Question: Sample input as below:
> '[{"program":"C:/temp/abc.exe","actions":"9","file_name":"abc1","new_file_name":"newabc1","version":"2.0.0.0","product_name":"abc","description":"abc","eventdate":"20160601120000"},{"program":"C:/temp/abc.exe","actions":"9","file_name":"abc2","new_file_name":"newabc2","version":"2.0.0.0","product_name":"abc","description":"abc","eventdate":"20160601120000"}]'
I need to parse this json array into string for use in the following http request as parameters. I new to jmeter and tried to follow the example in <URL> but i can't seem to get the value of at last.
[UPDATE]
[
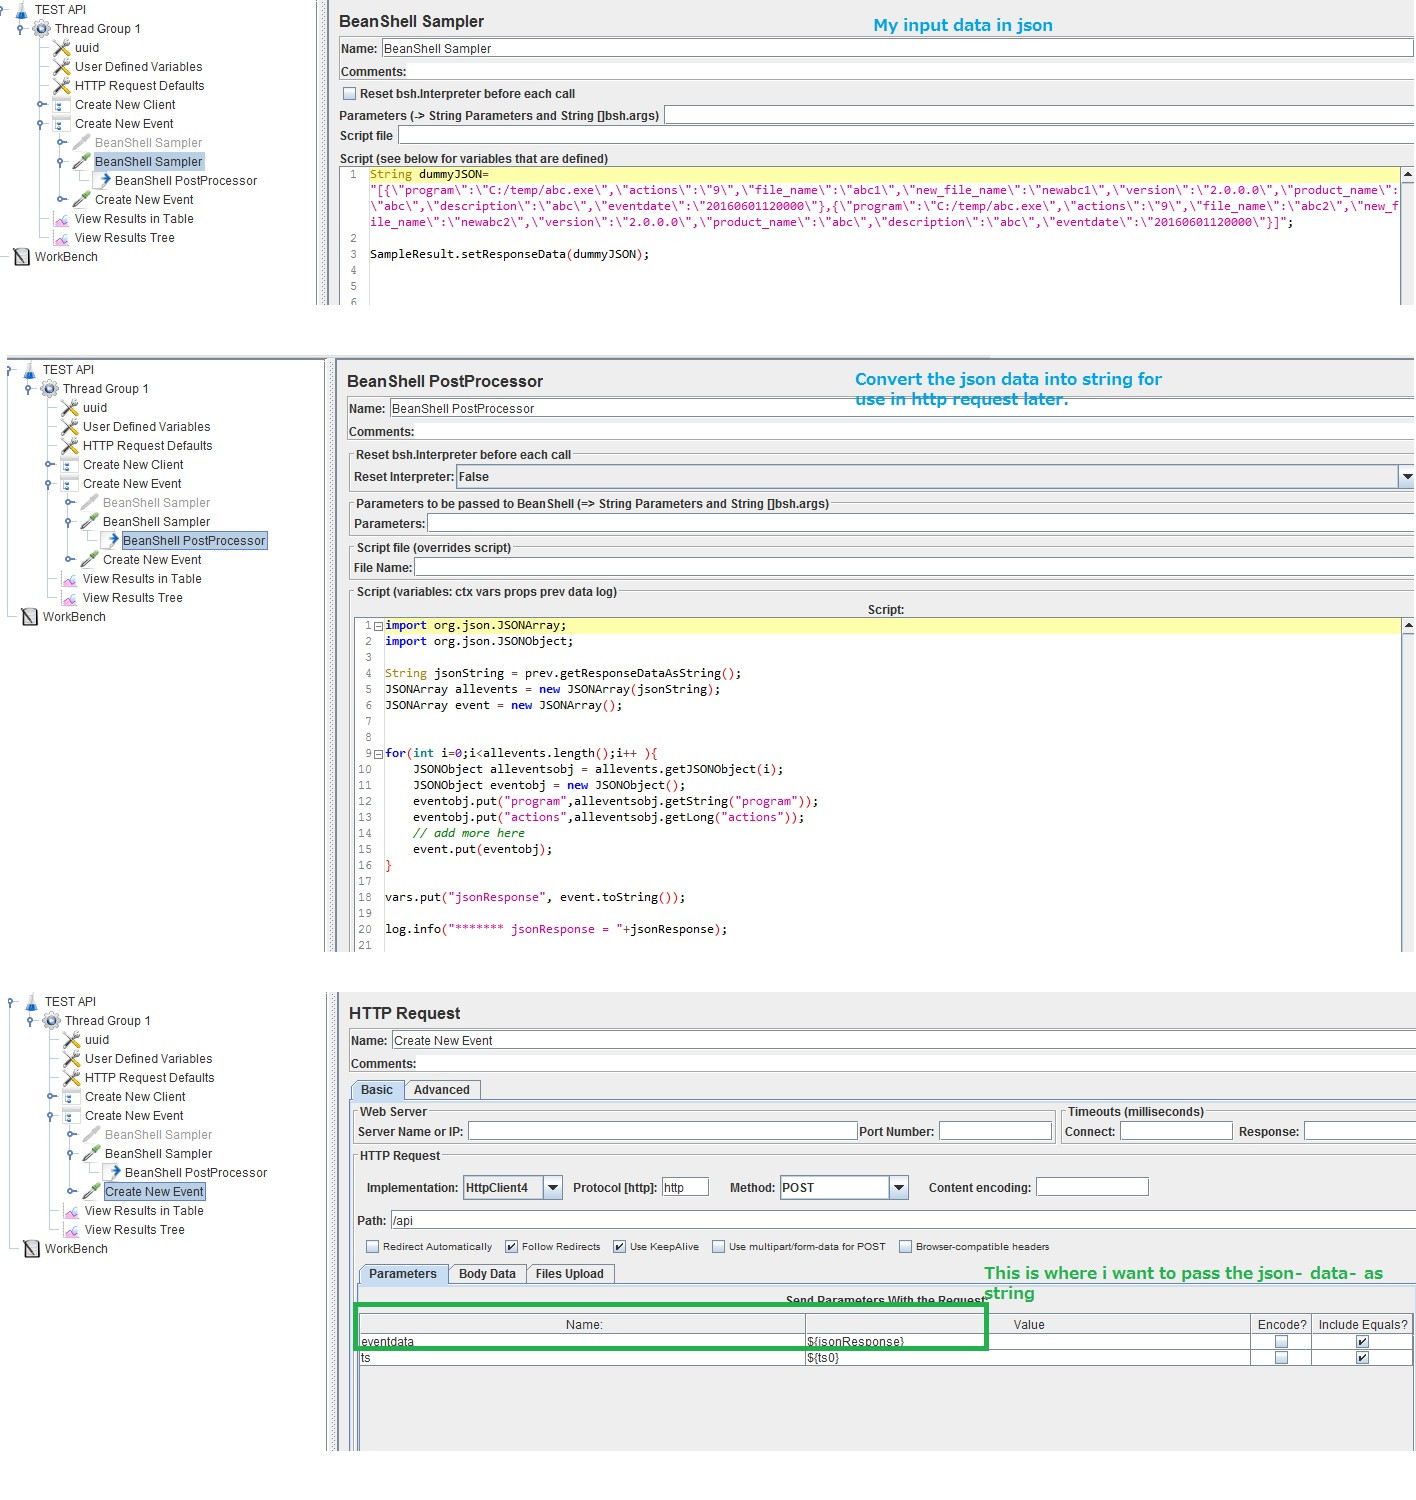
Answer: Your question is not clear enough, however here are some clues:
1. If you need to store the whole response into a JMeter Variable for later re-use - go for Regular Expression Extractor configured as follows: Reference Name: anythingMeaningful, i.e. jsonResponse Regular Expression: (?s)(^.*) Template: $1$
2. If you need 2 separate JSON Objects from the array - JSON Path PostProcessor is available since JMeter 3.0 $.[0] - for 1st JSON Array item $.[1] - for 2nd JSON Array item
3. If you need anything else - use the same JSON Path PostProcessor. I would recommend getting familiarized with the following material: JSONPath - XPath for JSON Advanced Usage of the JSON Path Extractor in JMeter
Still no luck - update your question with details on how you need to re-use that JSON data in next request(s)